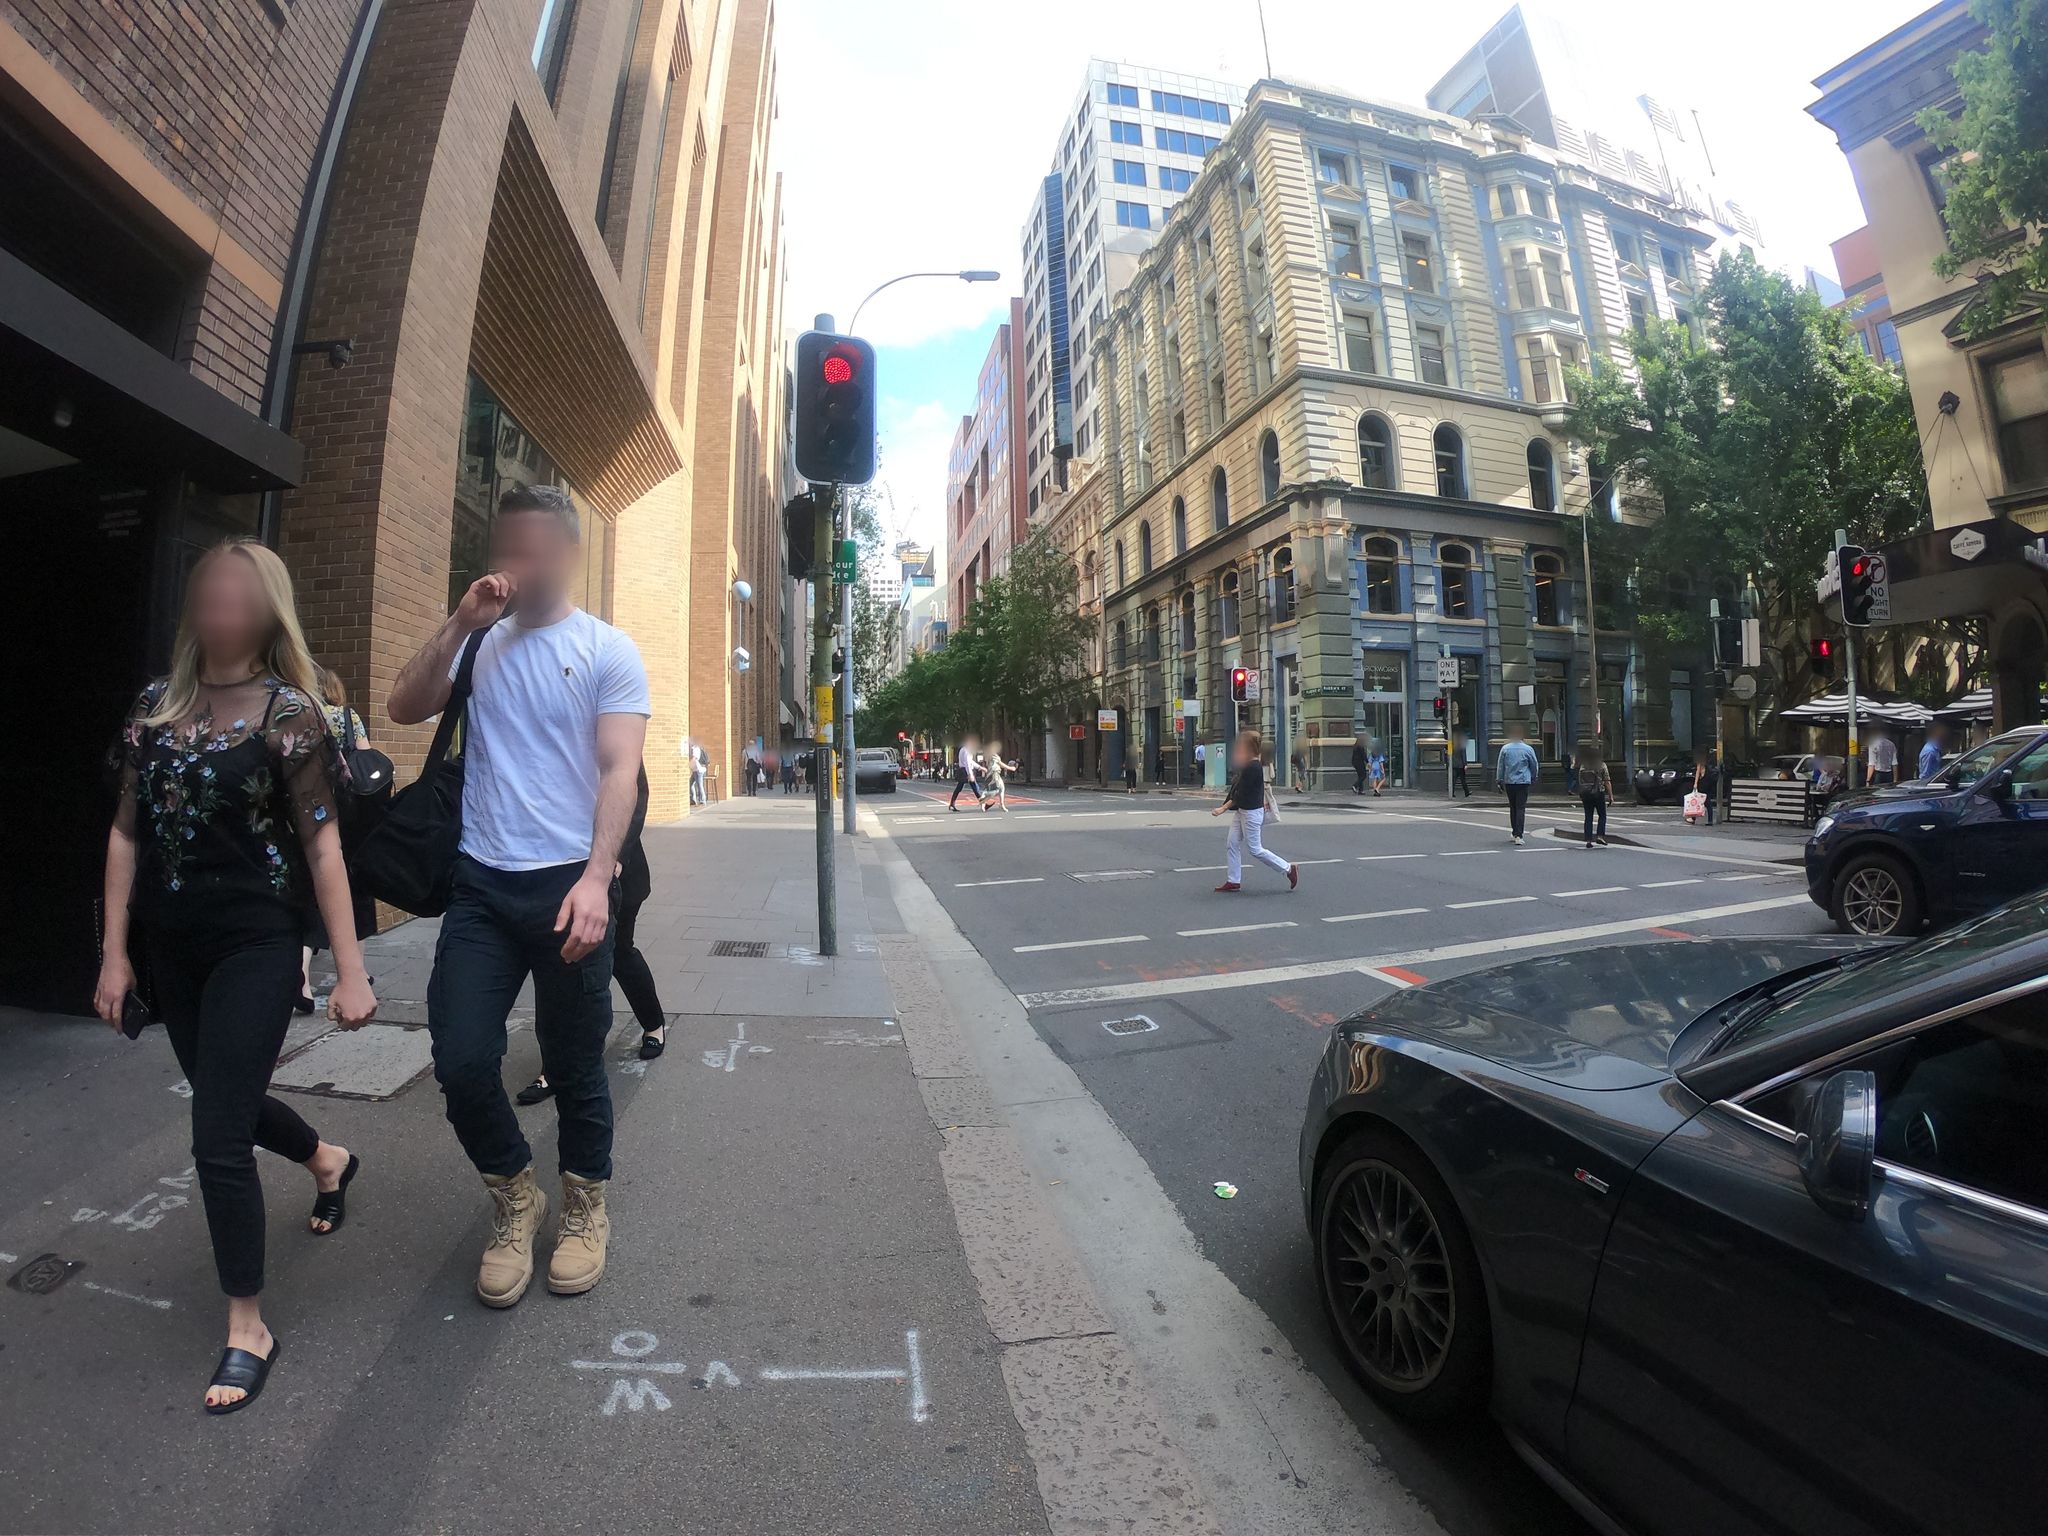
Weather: clear
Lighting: day
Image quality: good
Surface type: walking surface
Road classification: footway
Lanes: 4
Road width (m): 12.0
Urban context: urban centre
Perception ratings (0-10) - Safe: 0.59, Lively: 7.46, Beautiful: 7.36, Boring: 1.72, Depressing: 6.68, Wealthy: 5.46